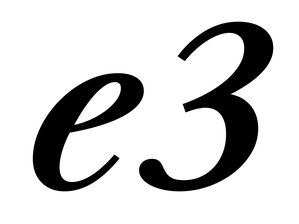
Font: LibreCaslonText-Italic_SemiBold_Italic